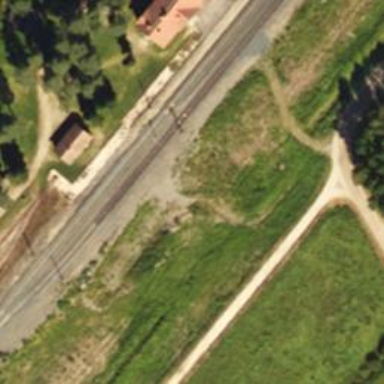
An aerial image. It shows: Railway signal.